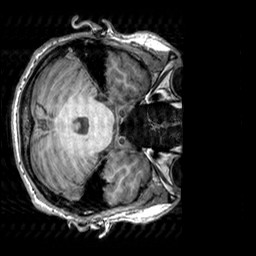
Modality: T1w
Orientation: axial
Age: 32
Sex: male
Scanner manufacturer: siemens
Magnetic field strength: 3 T
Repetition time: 2.3 s
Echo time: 0.00303 s